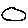
Label: circle